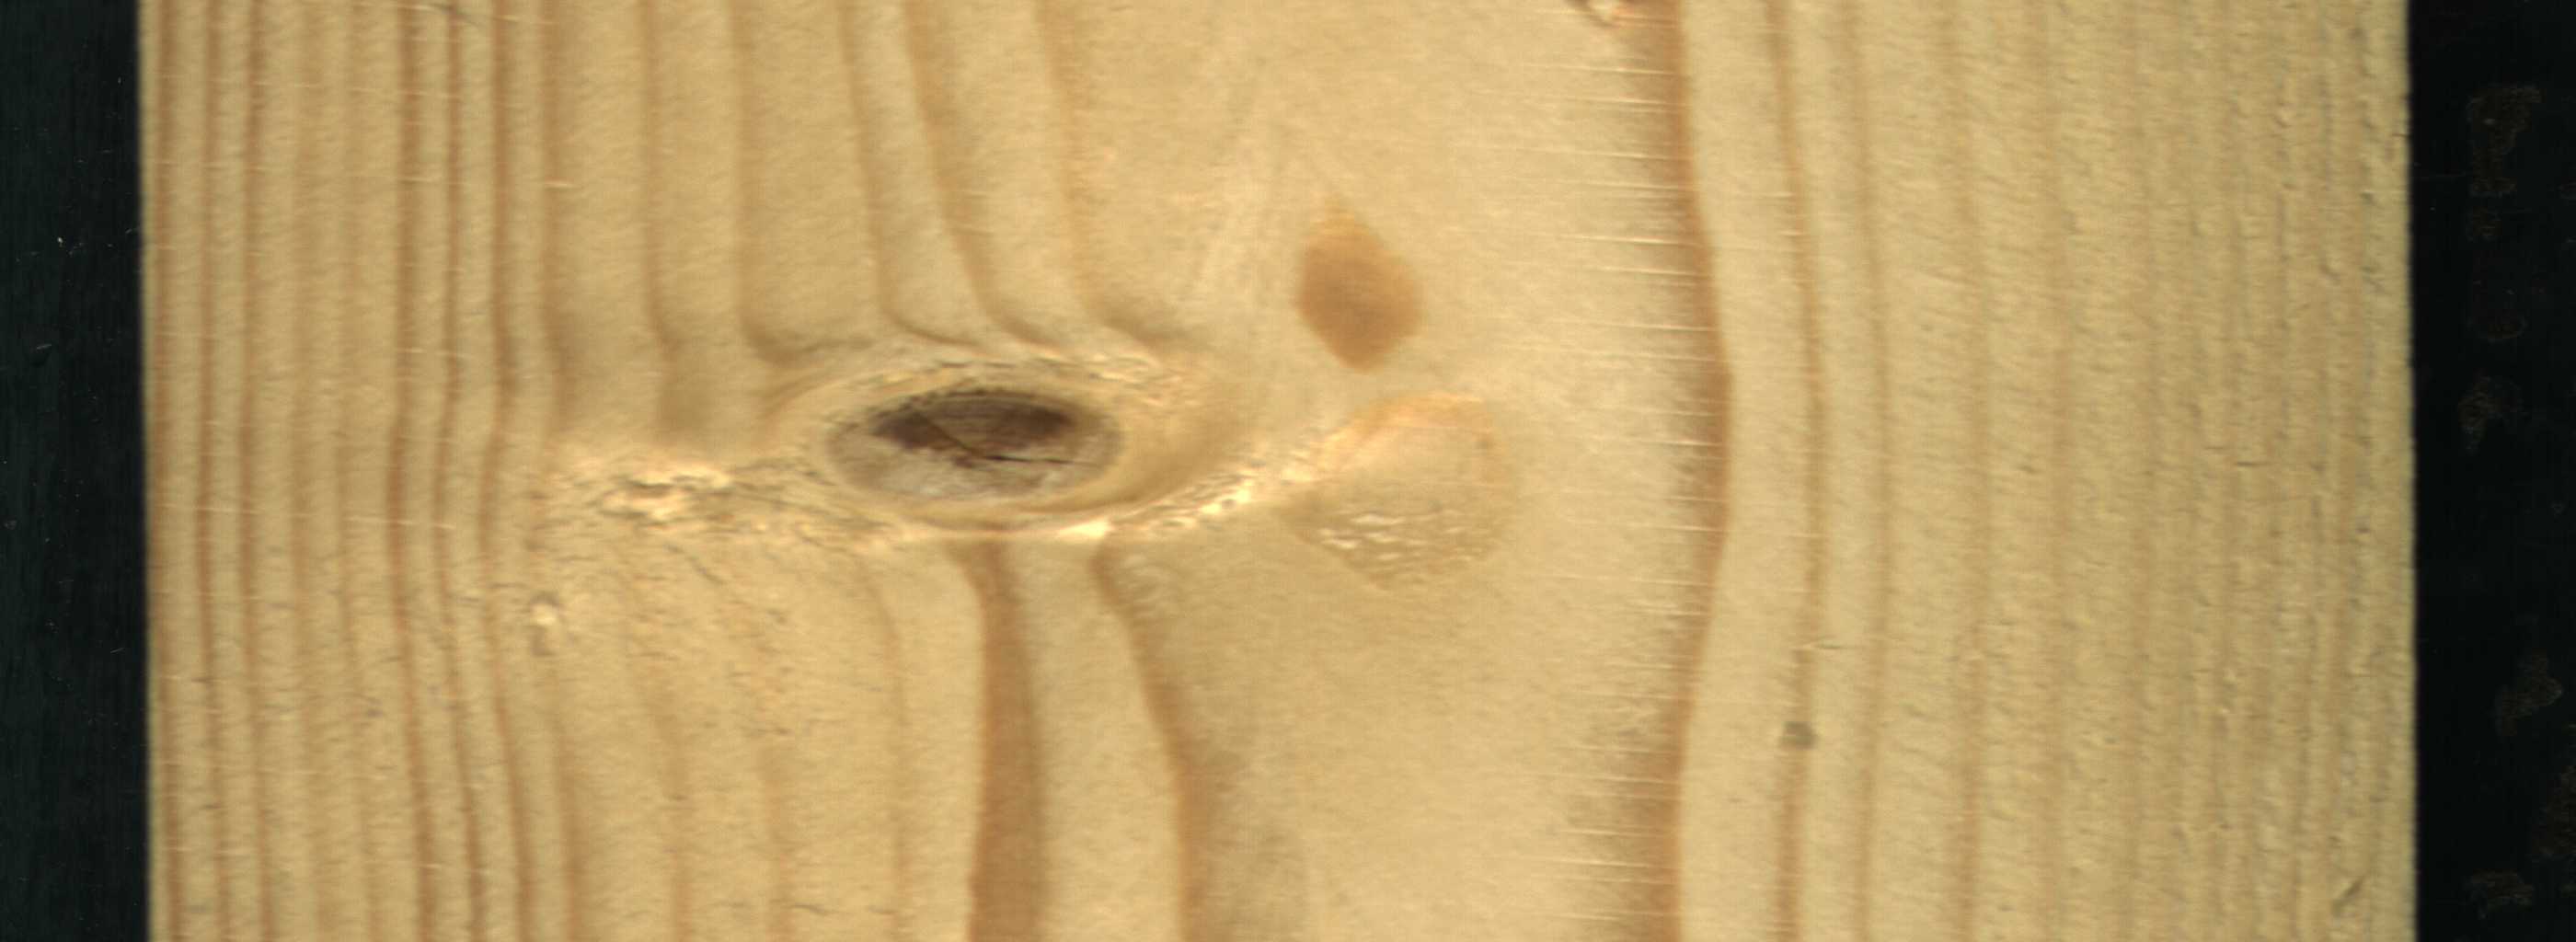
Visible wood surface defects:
knot_with_crack